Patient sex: M
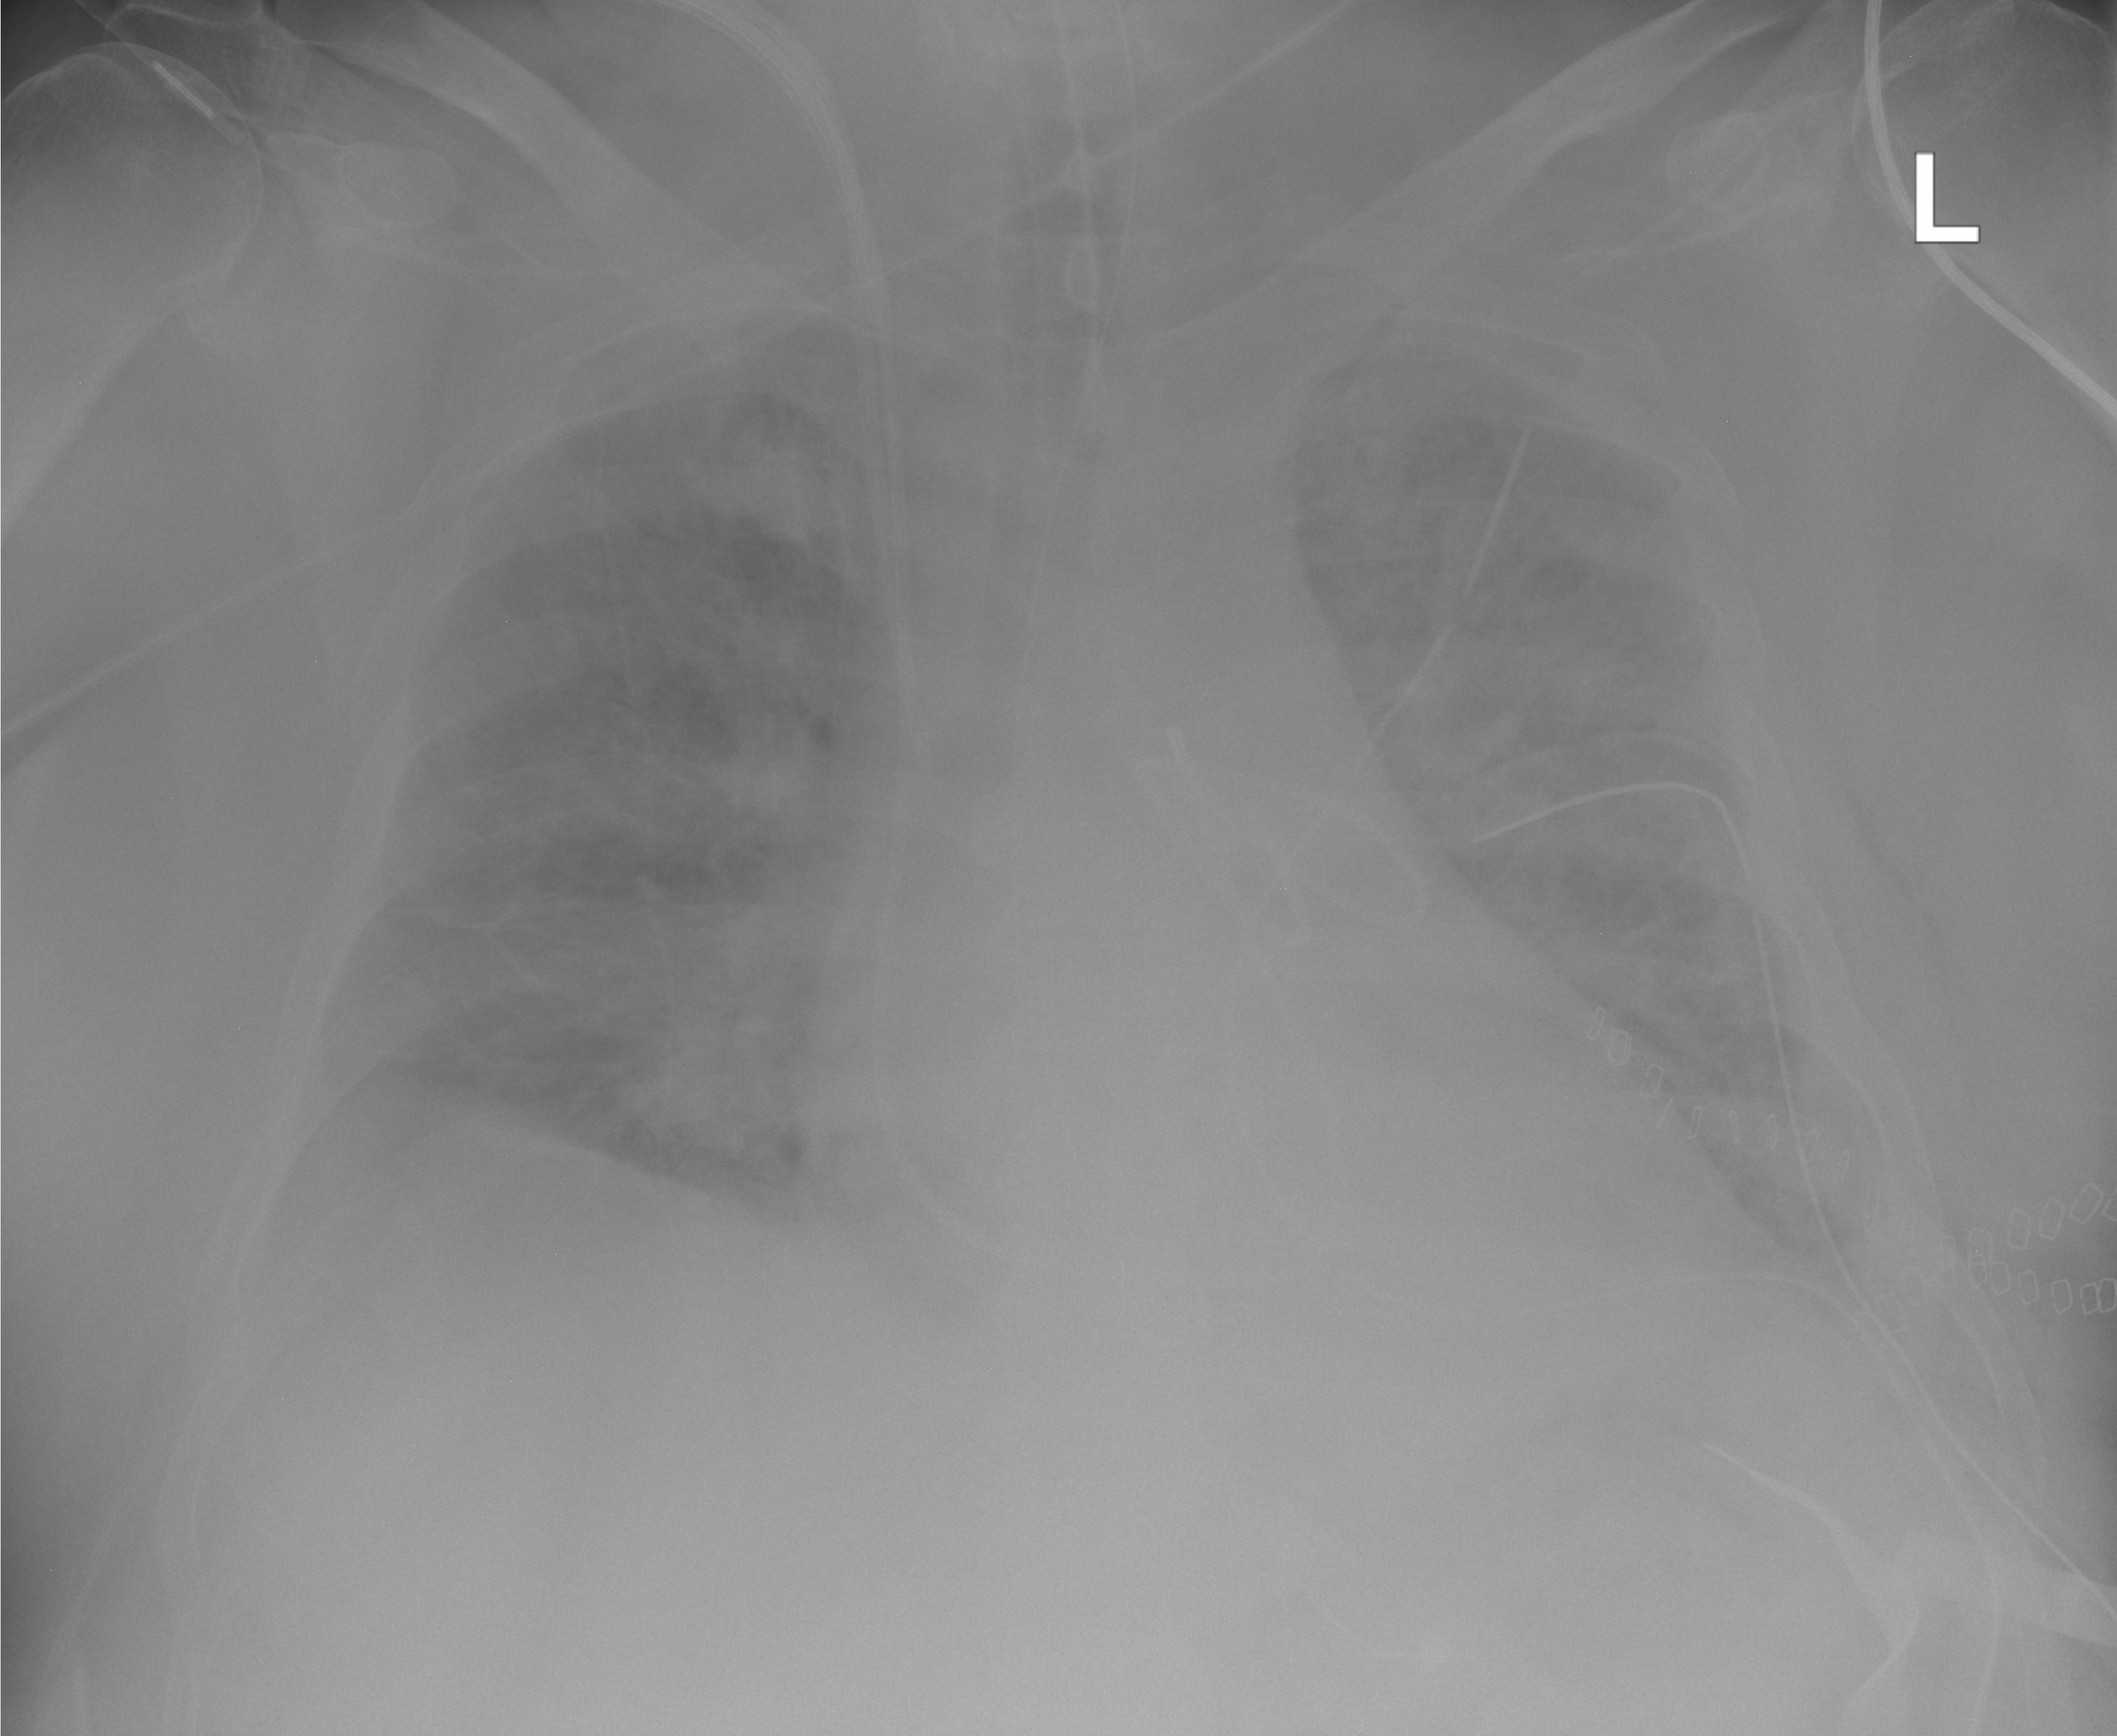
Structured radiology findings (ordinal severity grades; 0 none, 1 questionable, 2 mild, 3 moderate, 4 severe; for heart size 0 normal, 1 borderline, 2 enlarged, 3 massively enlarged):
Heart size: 2
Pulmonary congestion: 2
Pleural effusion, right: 1
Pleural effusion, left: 2
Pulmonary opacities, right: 2
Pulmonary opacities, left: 2
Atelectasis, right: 2
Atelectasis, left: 2